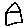
Label: house